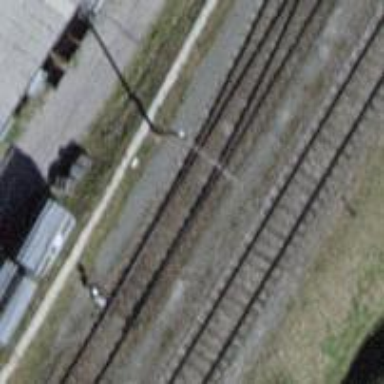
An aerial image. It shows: Railway switch.